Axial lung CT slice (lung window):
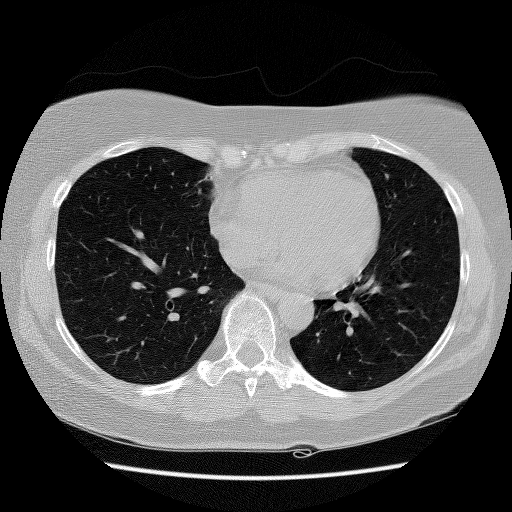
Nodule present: no